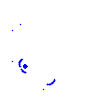
Particle: pion